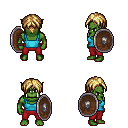
a pixel art fantasy rpg character, male body template, orc, green skin, teal pirate shirt, red pants, blonde parted hairstyle, shield, four views (front, back, left, right), 2x2 character sprite sheet, small pixel art, hard edges, no anti-aliasing